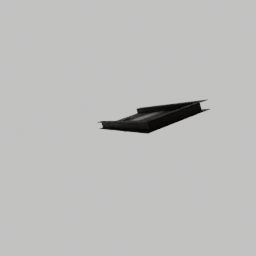
Label: architecture